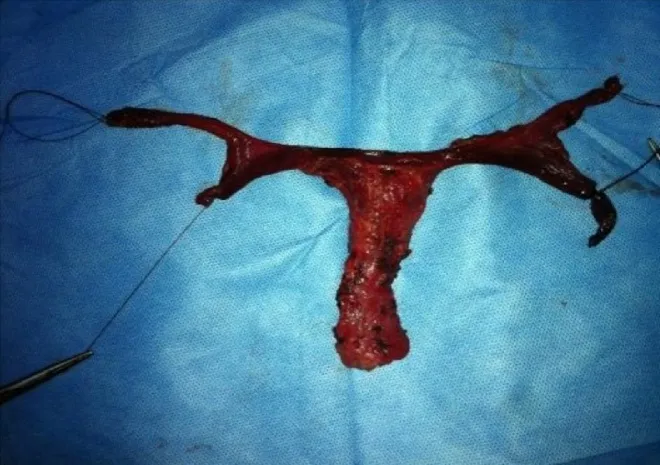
Hysterectomy piece with bilateral adnexectomy.
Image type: radiology (ct)